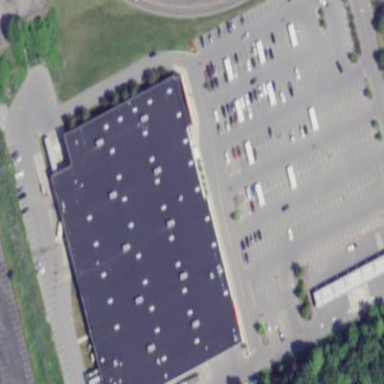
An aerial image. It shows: Wholesale supermarket.